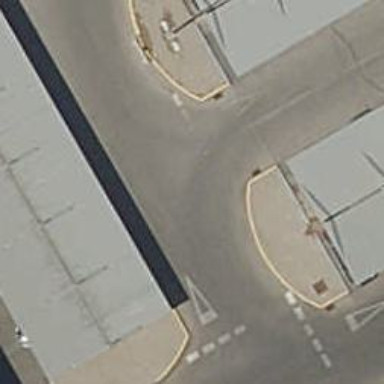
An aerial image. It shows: Road serving as parking aisle.